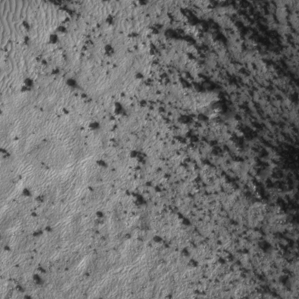
Label: frost